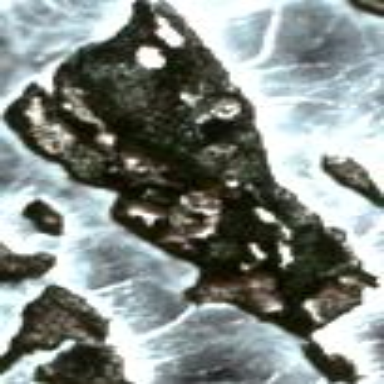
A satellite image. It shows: Island.